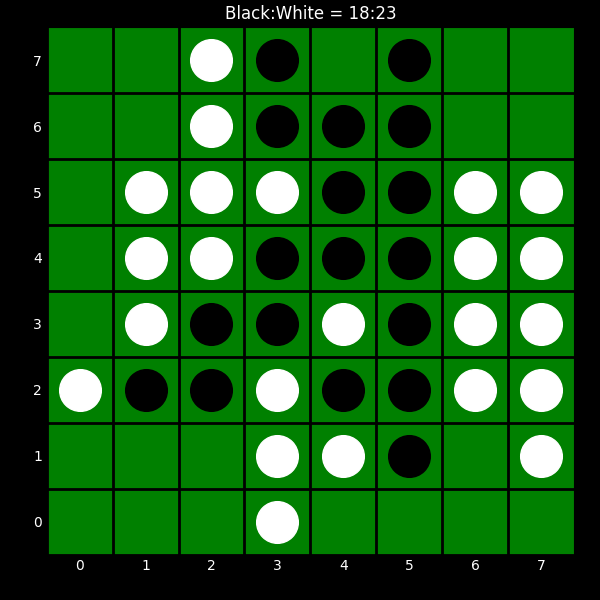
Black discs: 18
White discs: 23